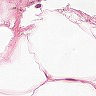
Metastatic tissue present: no